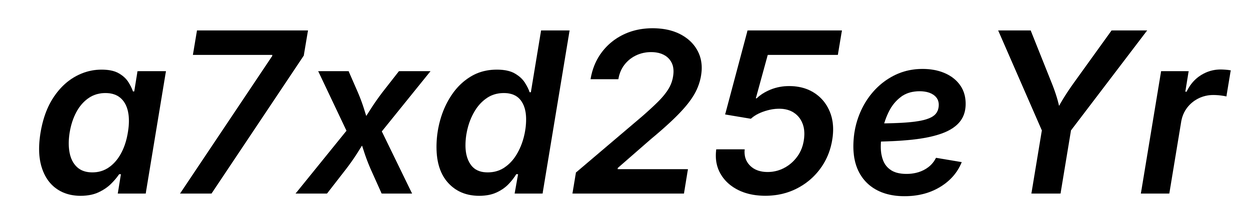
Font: Inter-Italic_SemiBold_Italic